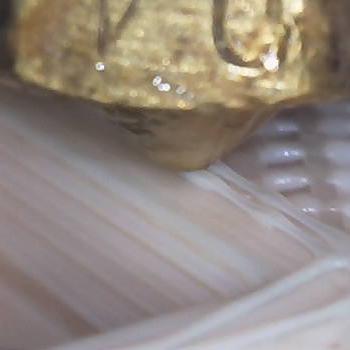
Flow rate: 42%